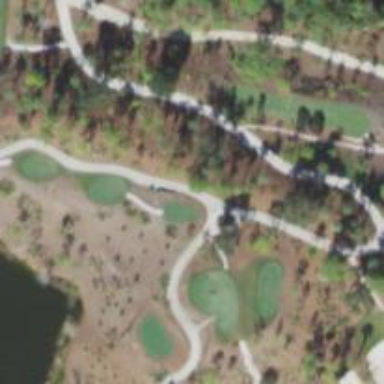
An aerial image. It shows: Path for both roads and golfers.